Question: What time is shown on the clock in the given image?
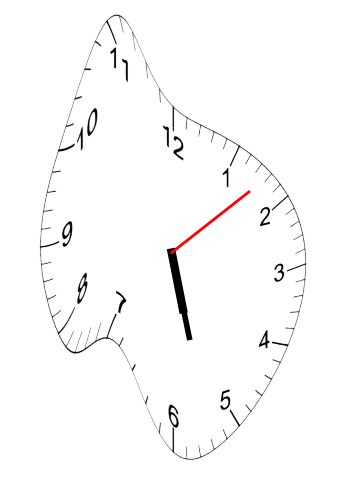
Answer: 05:27:08